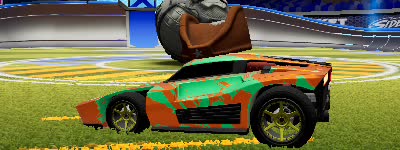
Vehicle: breakout